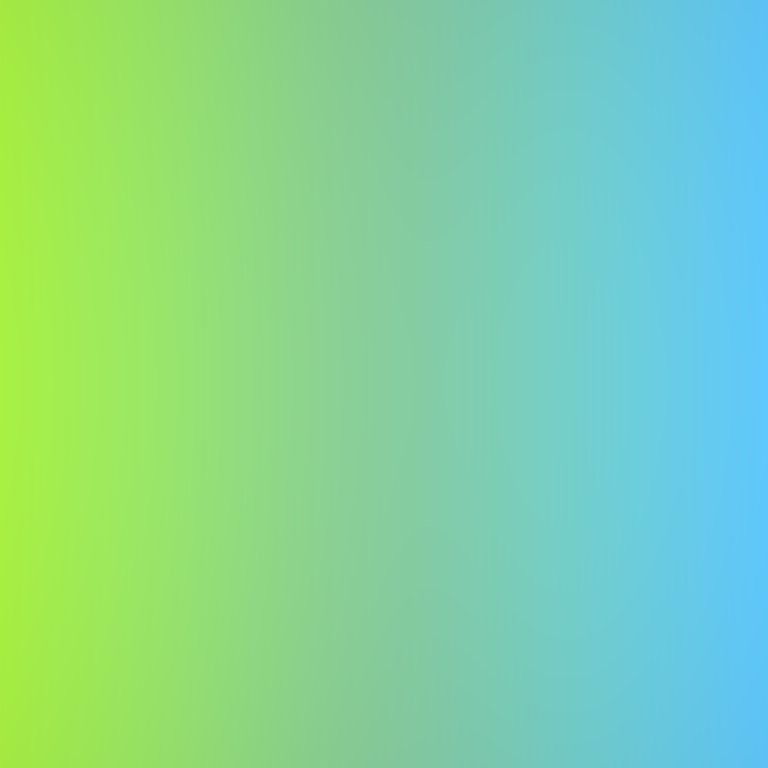
Abstract light effect, smooth gradient from bright green to soft blue, calm atmosphere, diffuse light, no room, no furniture, no objects.